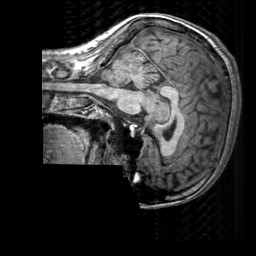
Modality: T1w
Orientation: sagittal
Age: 28
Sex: female
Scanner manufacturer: siemens
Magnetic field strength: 3 T
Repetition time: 2.3 s
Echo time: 0.00303 s